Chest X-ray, AP view. Patient: 13 years old, sex M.
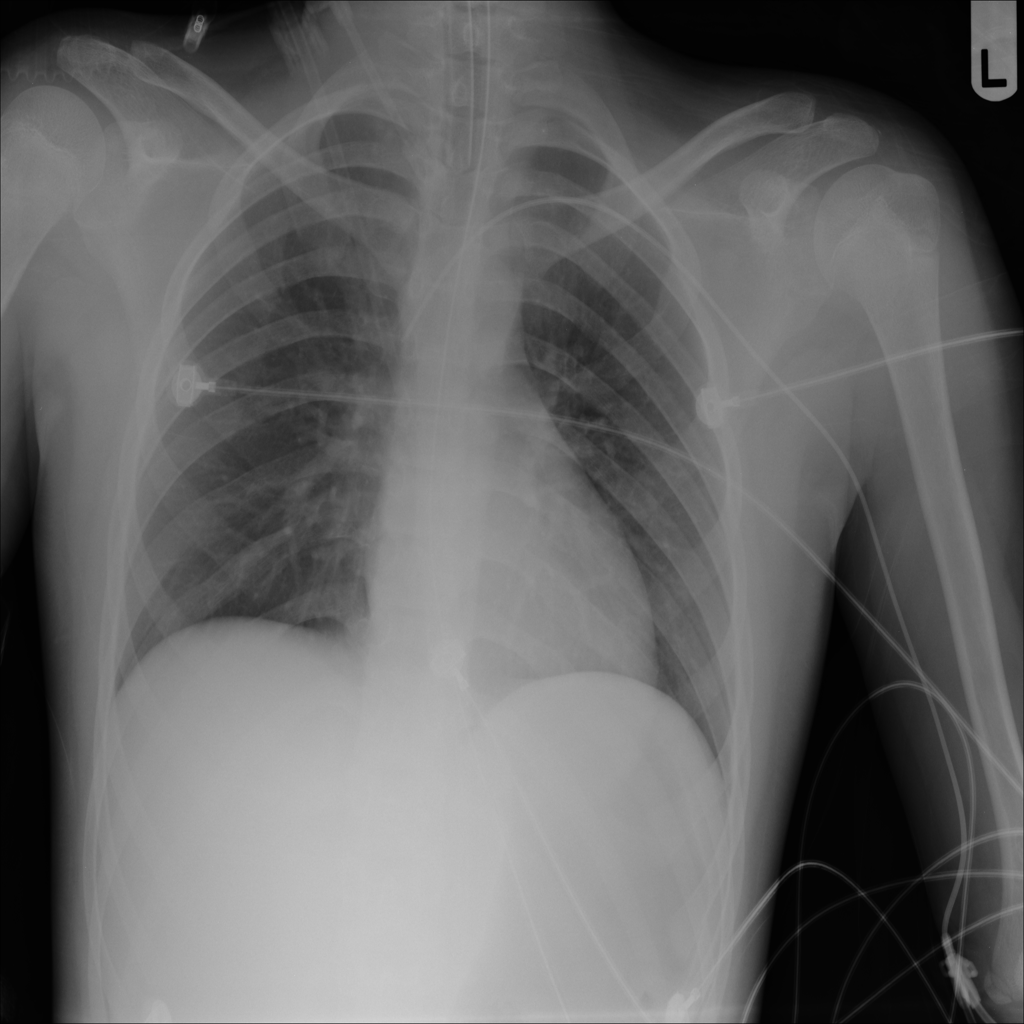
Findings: No Finding